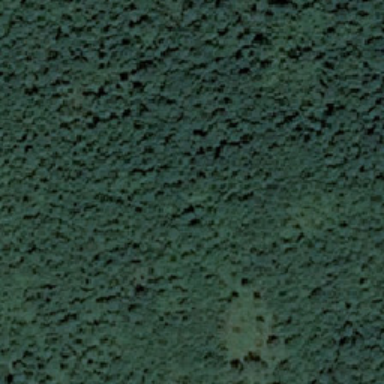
The forest area is very large .